Field crop: maize
Growth stage: 2
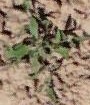
Species: atriplex